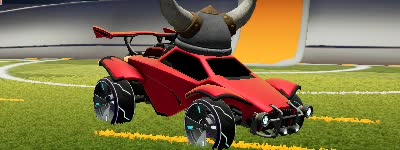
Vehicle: octane